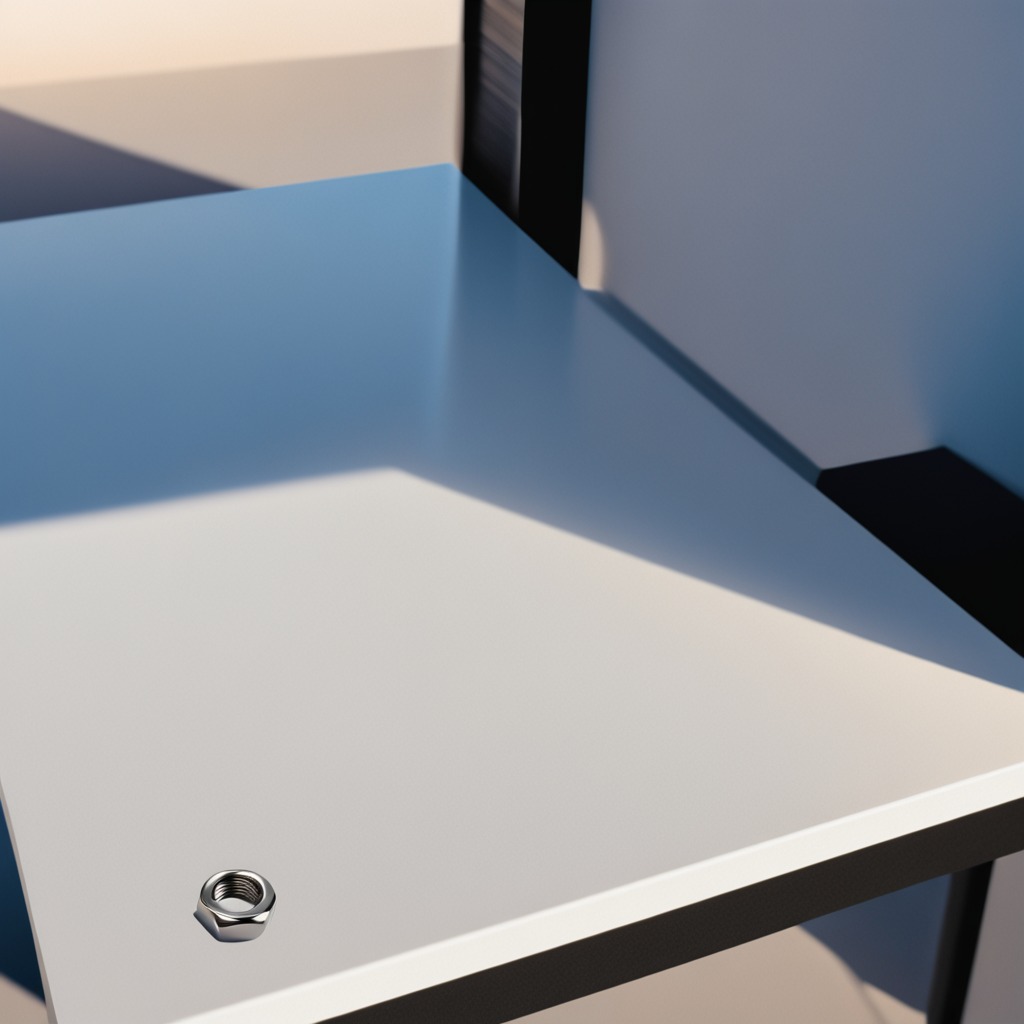
A metal nut is lying on a utility table in a temporary outdoor tool station.